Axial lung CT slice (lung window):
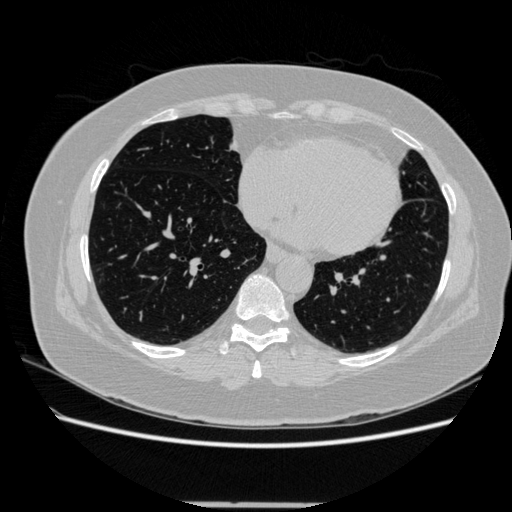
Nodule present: no